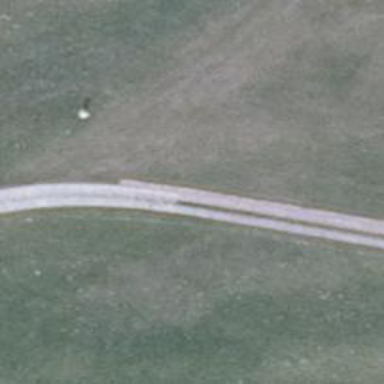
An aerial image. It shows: Track road with concrete plates of grade1 tracktype.